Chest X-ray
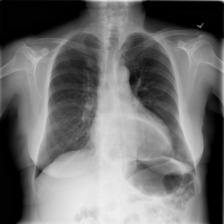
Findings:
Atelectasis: negative
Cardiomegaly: negative
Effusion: negative
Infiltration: positive
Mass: negative
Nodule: negative
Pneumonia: negative
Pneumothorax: negative
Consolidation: negative
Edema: negative
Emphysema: negative
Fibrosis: negative
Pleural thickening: negative
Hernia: positive